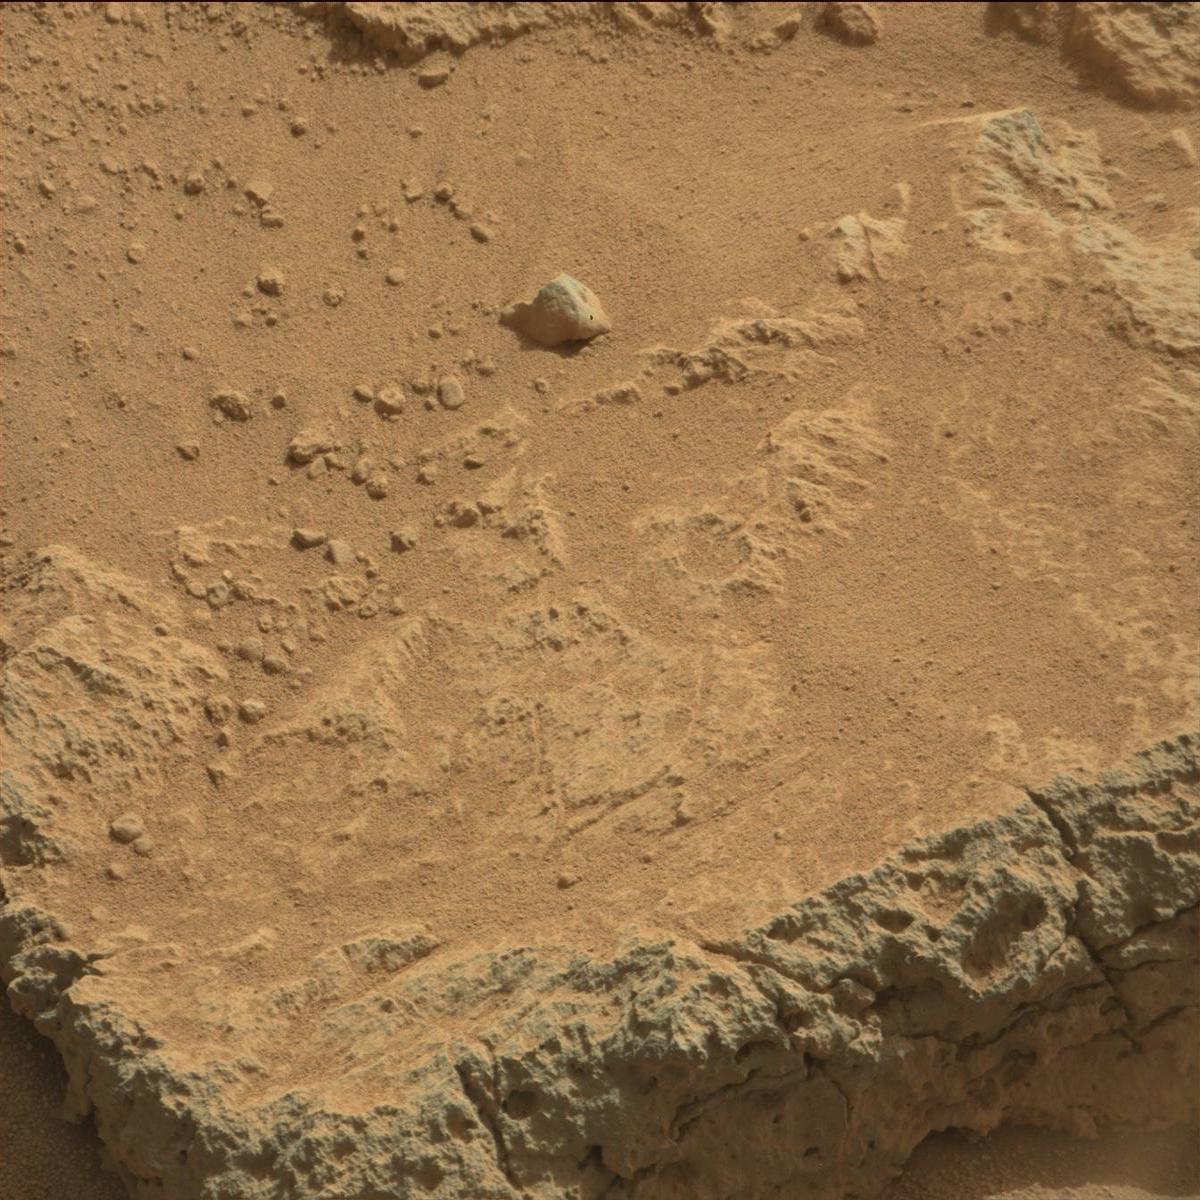
Terrain classes present: Bedrock, Rock, Sand / Soil